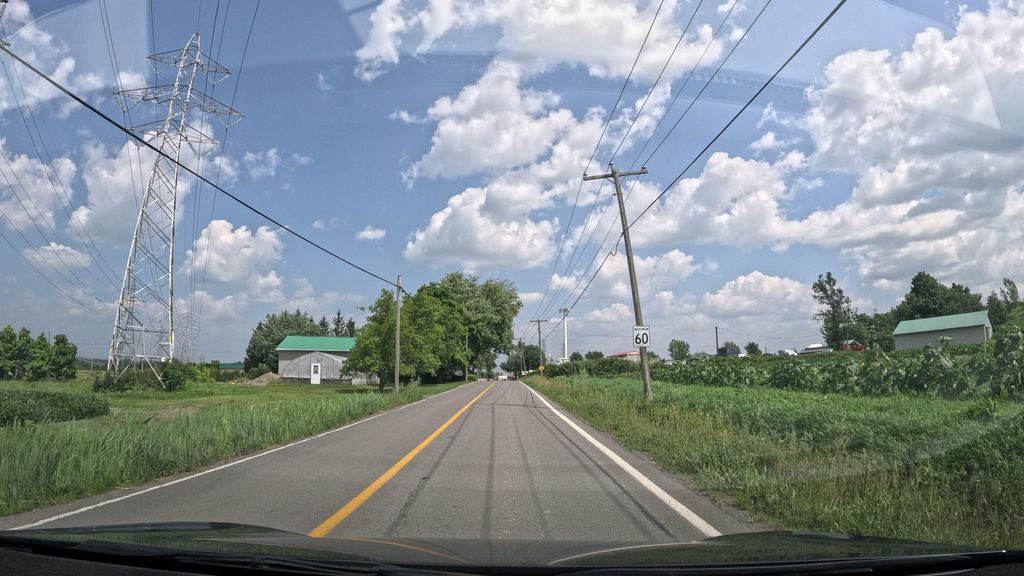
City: montreal